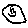
Label: smiley face